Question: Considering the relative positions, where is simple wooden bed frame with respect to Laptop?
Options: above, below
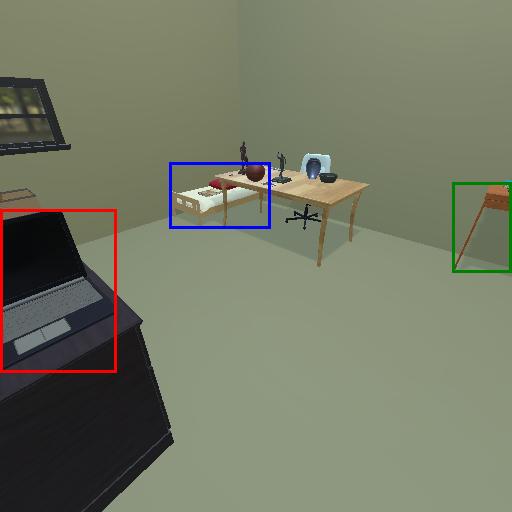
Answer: above